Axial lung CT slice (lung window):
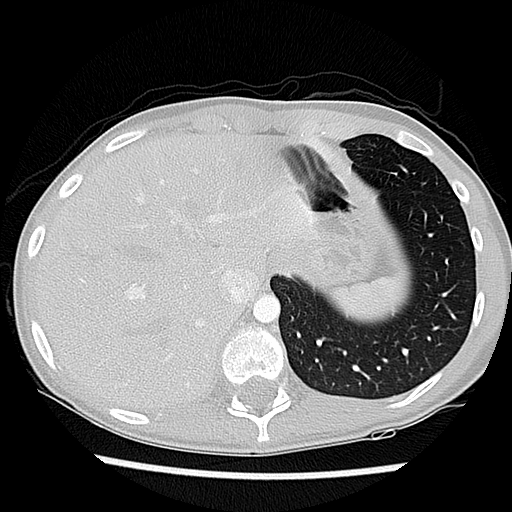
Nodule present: no